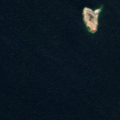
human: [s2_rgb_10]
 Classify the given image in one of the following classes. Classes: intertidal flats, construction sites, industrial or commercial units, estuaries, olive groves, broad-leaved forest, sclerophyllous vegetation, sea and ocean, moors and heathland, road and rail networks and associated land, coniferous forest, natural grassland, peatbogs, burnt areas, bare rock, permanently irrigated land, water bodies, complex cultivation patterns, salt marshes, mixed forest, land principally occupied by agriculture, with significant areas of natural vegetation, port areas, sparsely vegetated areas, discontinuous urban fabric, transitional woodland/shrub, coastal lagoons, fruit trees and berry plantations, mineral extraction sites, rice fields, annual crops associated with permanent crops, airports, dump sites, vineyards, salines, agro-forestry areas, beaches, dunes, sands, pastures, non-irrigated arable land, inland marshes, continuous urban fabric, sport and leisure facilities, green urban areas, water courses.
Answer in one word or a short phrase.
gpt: sea and ocean